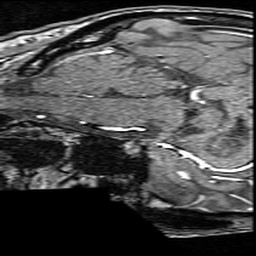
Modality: angio
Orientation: sagittal
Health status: ill
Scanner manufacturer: siemens
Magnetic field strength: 3 T
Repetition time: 0.023 s
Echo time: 0.00418 s